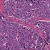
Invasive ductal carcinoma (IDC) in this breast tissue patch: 1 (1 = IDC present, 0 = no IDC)